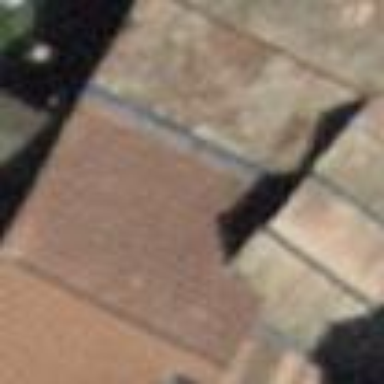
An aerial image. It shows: Barn.